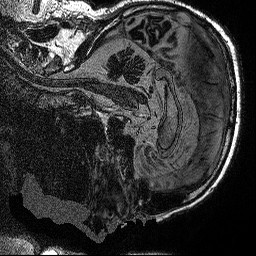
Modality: MP2RAGE
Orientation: sagittal
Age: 72
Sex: male
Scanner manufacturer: siemens
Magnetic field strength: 3 T
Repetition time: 5 s
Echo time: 0.00298 s